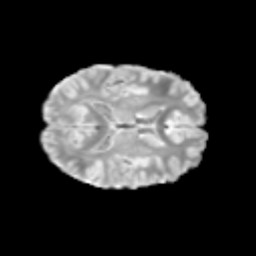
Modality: T2w
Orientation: axial
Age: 12
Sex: male
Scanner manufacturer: siemens
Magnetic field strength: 3 T
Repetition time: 3.8 s
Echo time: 0.07 s